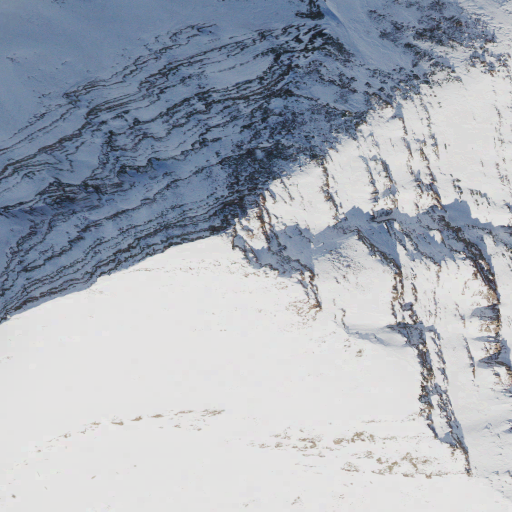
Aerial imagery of mountain in Utah named Wilson Peak containing only barren land